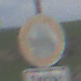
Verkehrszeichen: VerbotFahrzeugeAllerArt
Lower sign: BesondereFahrzeugeUndTransportgueter11
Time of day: SunriseSunset
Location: Outdoor (Nature)
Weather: PartlyCloudy
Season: NotSpecified
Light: Natural